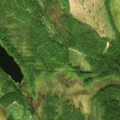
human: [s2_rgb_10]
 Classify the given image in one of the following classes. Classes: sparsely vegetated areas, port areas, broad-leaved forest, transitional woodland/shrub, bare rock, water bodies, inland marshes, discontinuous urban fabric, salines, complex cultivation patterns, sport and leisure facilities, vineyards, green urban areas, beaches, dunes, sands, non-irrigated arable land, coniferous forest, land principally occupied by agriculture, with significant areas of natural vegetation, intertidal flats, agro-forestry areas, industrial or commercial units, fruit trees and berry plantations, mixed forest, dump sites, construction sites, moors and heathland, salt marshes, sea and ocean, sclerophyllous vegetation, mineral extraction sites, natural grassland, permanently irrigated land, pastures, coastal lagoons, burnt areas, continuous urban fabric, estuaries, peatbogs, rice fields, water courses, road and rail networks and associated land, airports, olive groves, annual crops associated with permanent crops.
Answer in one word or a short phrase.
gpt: coniferous forest, mixed forest, transitional woodland/shrub, peatbogs, water bodies